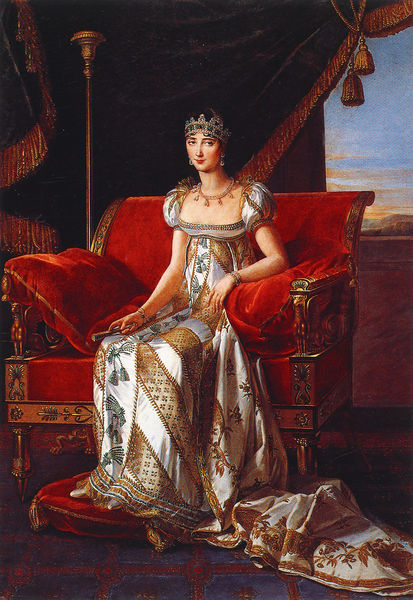
Titel: Pauline Bonaparte, Prinzessin Borghese
Künstler: Marie-Guillemine Benoist
Institution: Versailles, Musée National du chateau
Schlagwörter: blau, gemälde, himmel, wolken, landschaft, sitzen, fenster, frau, hintergrund, kleid, lampe, ohrring, schmuck, weiss, ausblick, rot, fächer, ornament, rock, gesicht, samt, portrait, porträt, vorhang, fransen, gewand, gold, sessel, stoff, adel, dekoltee, diadem, krone, schleppe, sofa, armlehne, lehne, schuhe, kette, sonnenuntergang, kissen, thron, polster, plüsch, halskette, exotisch, trohn, schnitzerei, königin, fürstin, prestige, königing, fusskissen, en, krone#, vollier